【题型】解答题　【知识点】平面几何　【难度】medium
在菱形 $MNQL$ 中, 点 $A$, $B$, $C$, $D$ 分别为 $ML$, $LQ$, $QN$, $MN$ 的中点。

(1) 如图所示, 求证：四边形 $ABCD$ 为矩形；

(2) 已知 $BD = 4$, $BC = 2$, 作 $\angle BDC$ 的角平分线 $DE$ 交 $BC$ 于点 $E$, 作 $AB$, $CD$ 的中点 $F$, $G$ 连接 $FG$ 交 $BD$ 与点 $H$, 交 $DE$ 于点 $T$, 求线段 $TH$ 的长度。
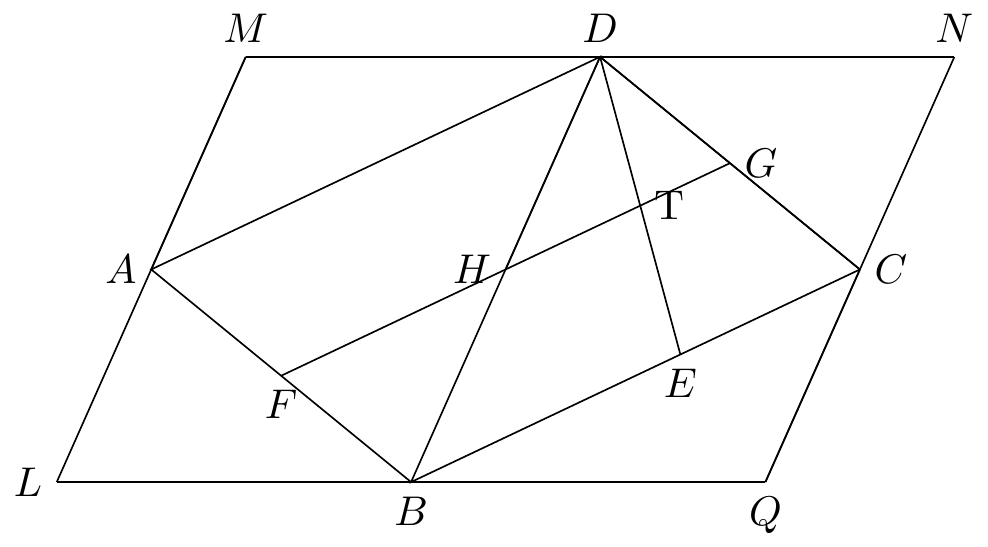
【解答】
解：(1)证明：如图, 连接 $LN$, $MQ$, $LN$ 与 $MQ$ 的交点为点 $H$,

$\because$ 点 $A$, $B$, $C$, $D$ 分别为 $ML$, $LQ$, $QN$, $MN$ 的中点,

$\therefore AD$ 是 $\triangle ALM$ 的中位线, $BC$ 是 $\triangle QLN$ 的中位线, $AB$ 是 $\triangle MLQ$ 中位线,

$\therefore AD // LN$, $AD = \frac{1}{2} LN$, $BC // LN$, $BC = \frac{1}{2} LN$, $MQ // AB$,

$\therefore AD // BC$, $AD = BC$,

$\therefore$ 四边形 $ABCD$ 是平行四边形,

$\because$ 四边形 $MNQL$ 是菱形,

$\therefore LN \perp MQ$,

$\therefore AB \perp LN$,

$\therefore AB \perp AD$,

$\therefore$ 四边形 $ABCD$ 是矩形；

(2)解：如图, 过点 $E$ 作 $EK \perp BD$, 垂足为 $K$,

$\because$ 四边形 $ABCD$ 是矩形,

$\therefore \angle BCD = 90^\circ$, $AB = CD$, $AB // CD$,

$\therefore CD = \sqrt{BD^2 - BC^2} = 2\sqrt{3}$,

$\sin \angle DBC = \frac{DC}{BD} = \frac{\sqrt{3}}{2}$,

$\because BF // CG$,

$\because F$、$G$ 是 $AB$、$CD$ 的中点,

$\therefore BF = CG = \frac{1}{2} AB$,

$\therefore$ 四边形 $BCGF$ 是平行四边形,

$\therefore FG // BC$,

$\therefore \angle HTD = \angle BED$, $\angle DHT = \angle DBE$, $HD = \frac{1}{2} BD$,

$\therefore \triangle HTD \sim \triangle BED$,

$\therefore \frac{HT}{BE} = \frac{HD}{BD} = \frac{1}{2}$,

$\therefore HT = \frac{1}{2} BE$；

$\because DE$ 是 $\angle BDC$ 的角平分线,

$\therefore KE = CE$,

设 $KE = CE = x$, 则 $BE = 2 - x$,

$\because \sin \angle DBC = \frac{KE}{BE} = \frac{x}{2 - x} = \frac{\sqrt{3}}{2}$,

解得 $x = 4\sqrt{3} - 6$,

$\therefore BE = 8 - 4\sqrt{3}$,

$\therefore HT = \frac{1}{2} BE = 4 - 2\sqrt{3}$。
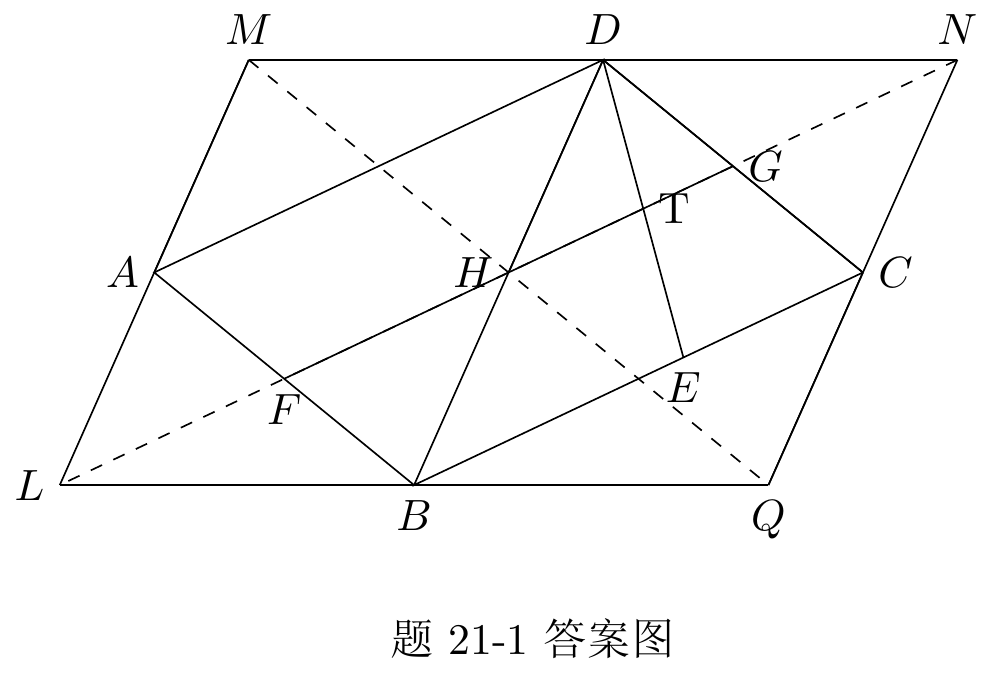
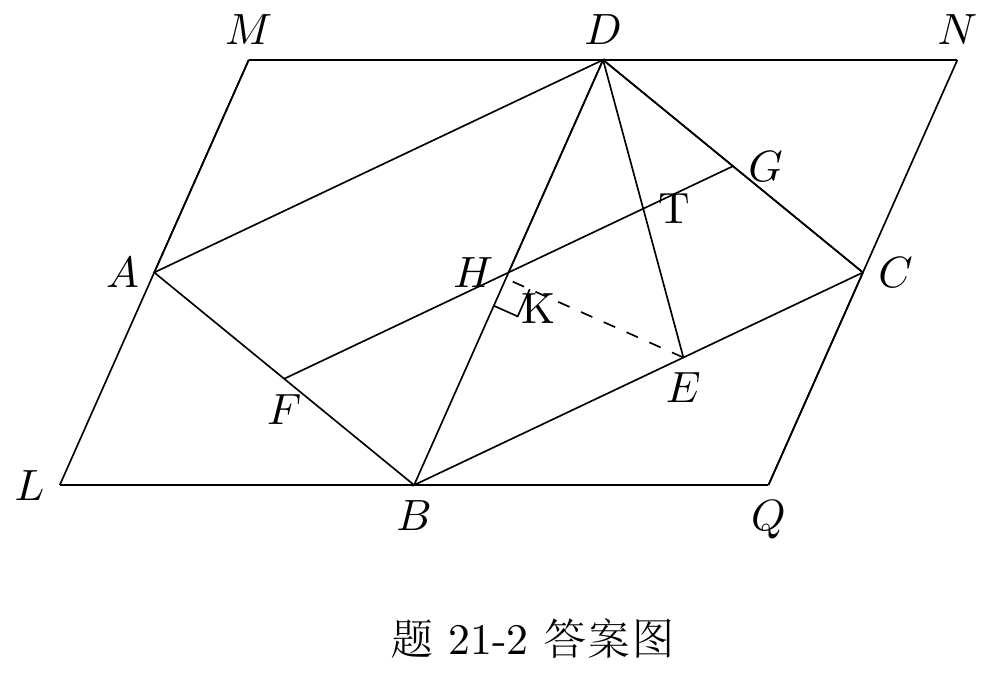